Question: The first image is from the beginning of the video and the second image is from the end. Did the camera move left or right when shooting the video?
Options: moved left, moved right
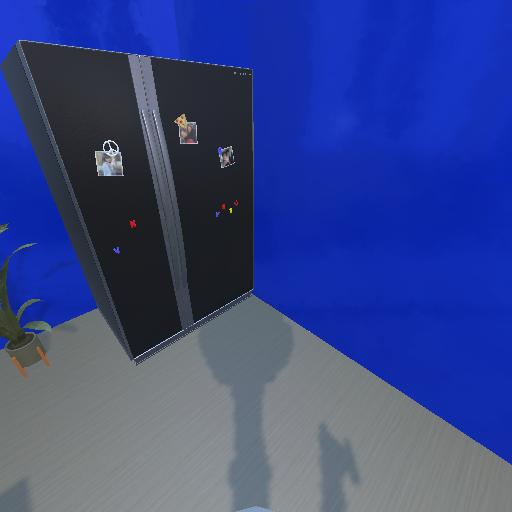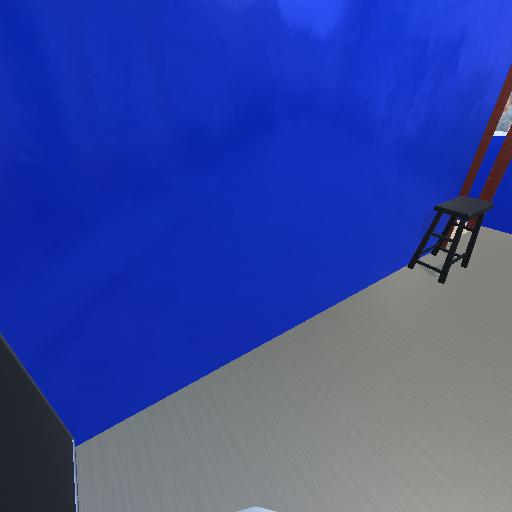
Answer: moved left